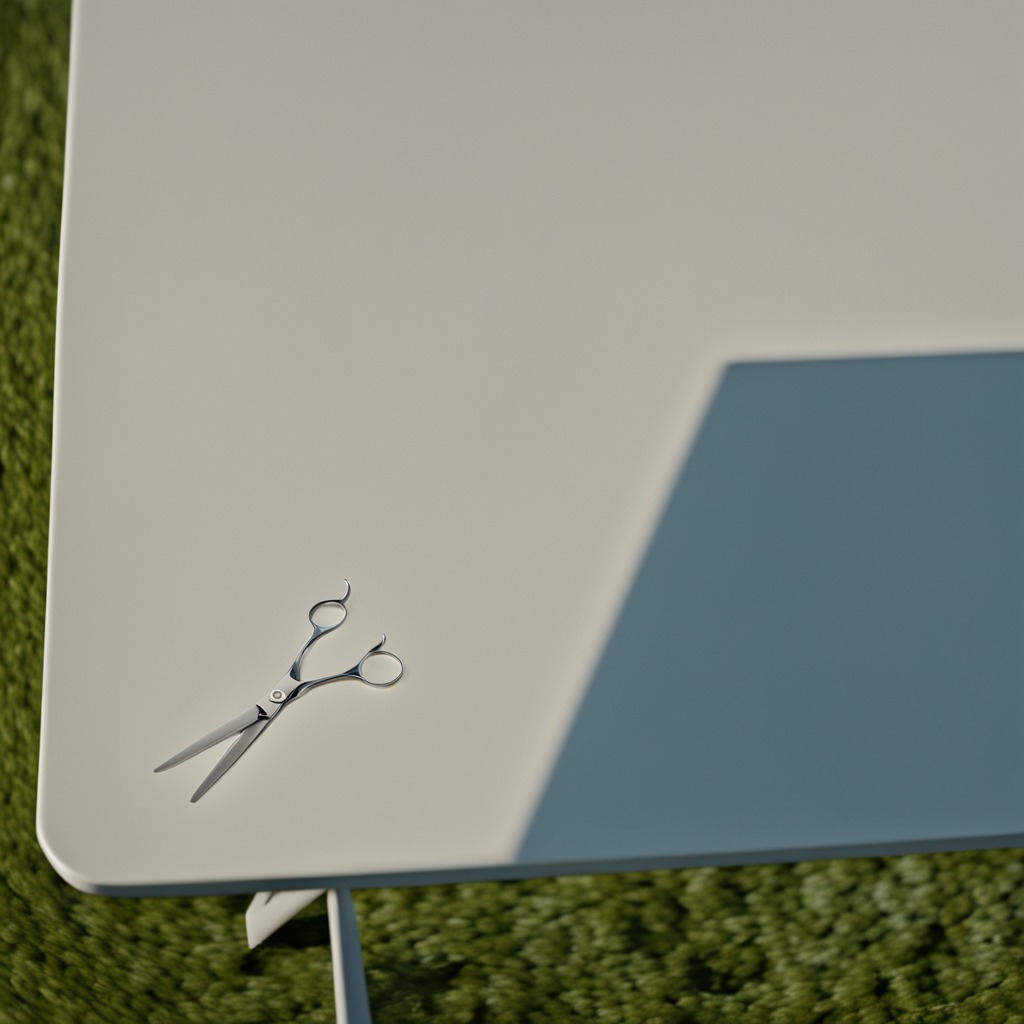
A scissor lying on a textured surface.